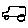
Label: car